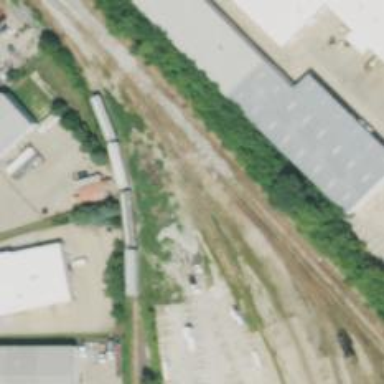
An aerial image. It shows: Wedge is used for the railway derail.